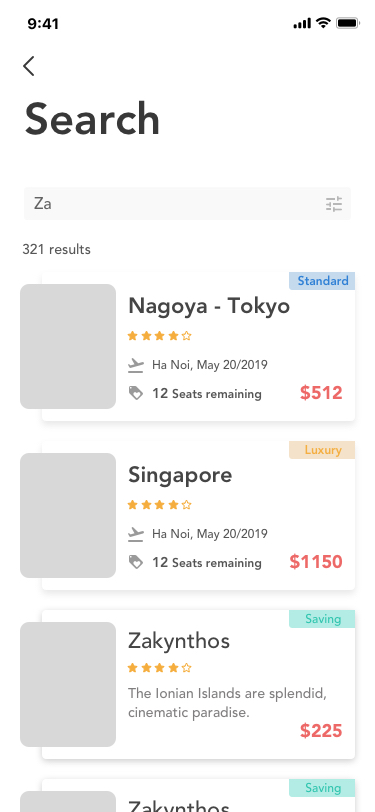
Text in this UI design:
Search
Za
$225
Zakynthos
The Ionian Islands are splendid, cinematic paradise.
Zakynthos
12 Seats remaining
Ha Noi, May 20/2019
Nagoya - Tokyo
$512
12 Seats remaining
Ha Noi, May 20/2019
Singapore
$1150
321 results